Question: I found <URL>, but I want one for Sublime Text 2.

(This is a really hard thing to Google for, because so many ST2 color schemes are on Github.)
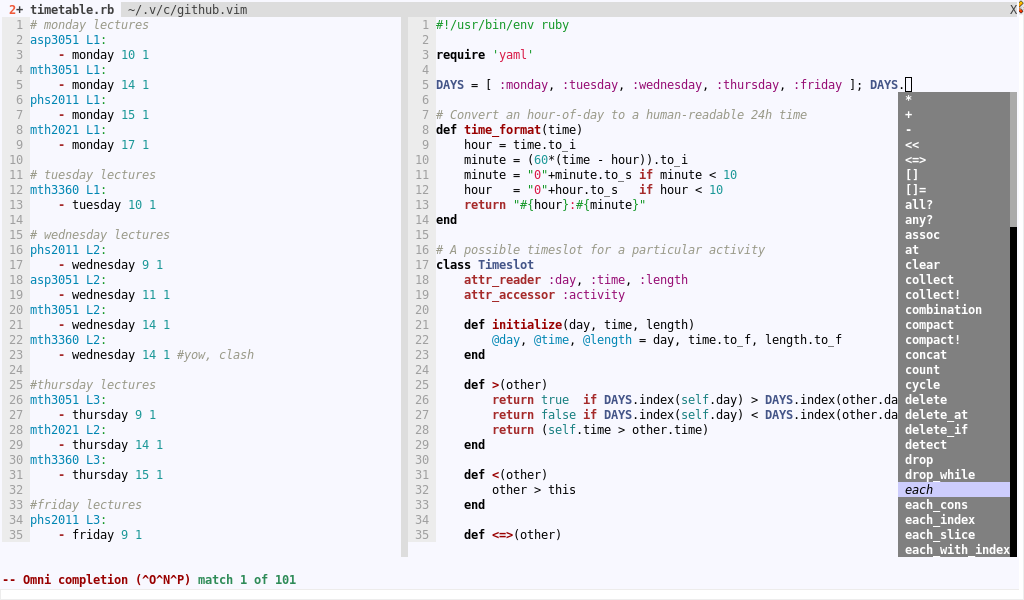
Answer: <URL>.